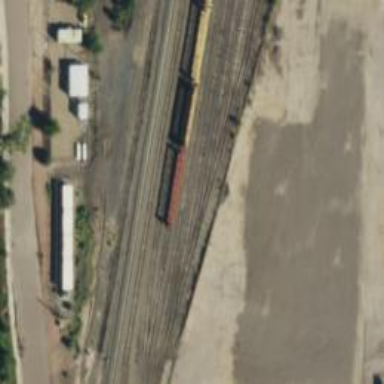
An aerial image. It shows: Railway yard.